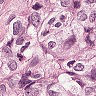
Metastatic tissue present: yes